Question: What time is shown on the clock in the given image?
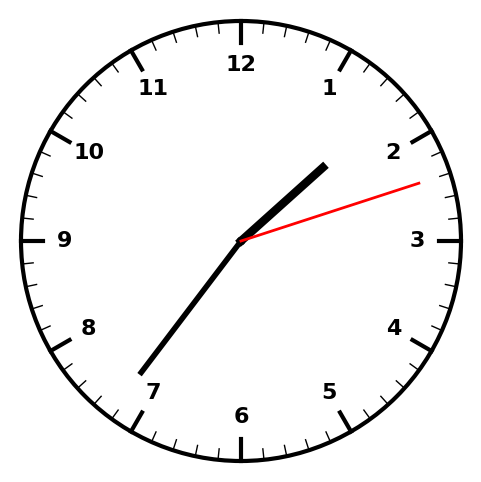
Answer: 01:36:12